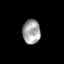
Tissue: skin
Cell type: Myeloid cells
Senescence score: 0.8554
Nuclear area (px): 428
Mean DAPI intensity: 161.336